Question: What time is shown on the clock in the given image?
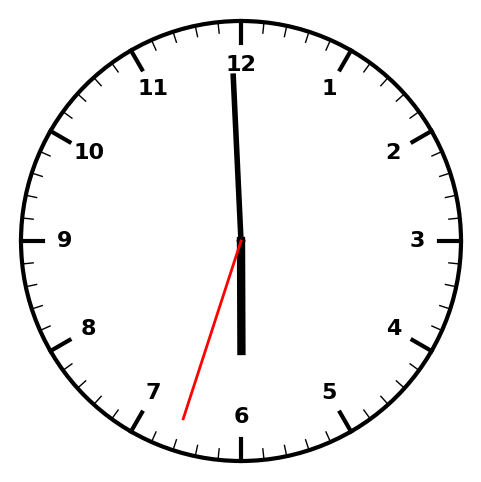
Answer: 05:59:33